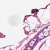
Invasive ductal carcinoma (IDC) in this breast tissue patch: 0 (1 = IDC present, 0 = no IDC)